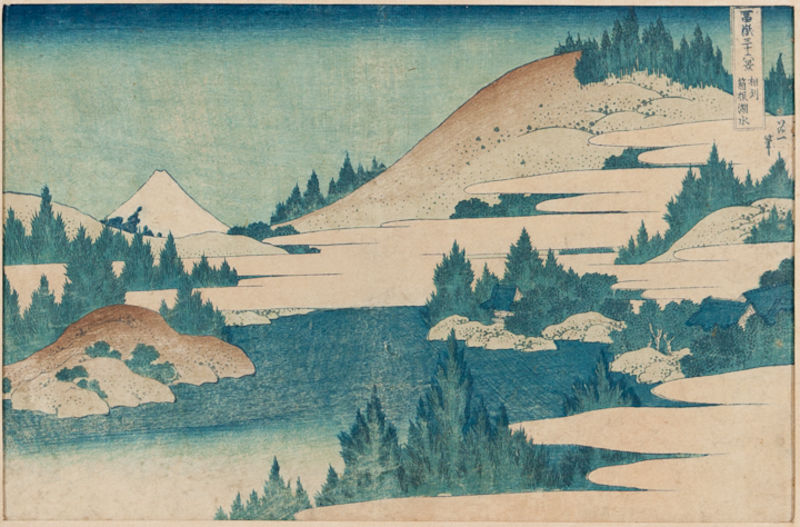
Titel: Fuji from Hakone Kosui Shimo Meguro
Künstler: Katsushika Hokusai
Standort: Amherst (Massachusetts, USA)
Institution: Mead Art Museum, Amherst College
Schlagwörter: blue, green, japanese, brown, wood, sad, cloud, rock, rocks, sky, tree, hill, hills, lake, landscape, mountain, mountains, nature, sea, water, trees, snow, winter, forest, river, bushes, writing, ice, italian, dull, pond, volcano, shrub, calm, chinese, asian, desert, cold, japan, mist, barren, oriental, traditional, shades, serene, fir, quiet, fuji, manga, cloudless, hokusai, fiji, sno